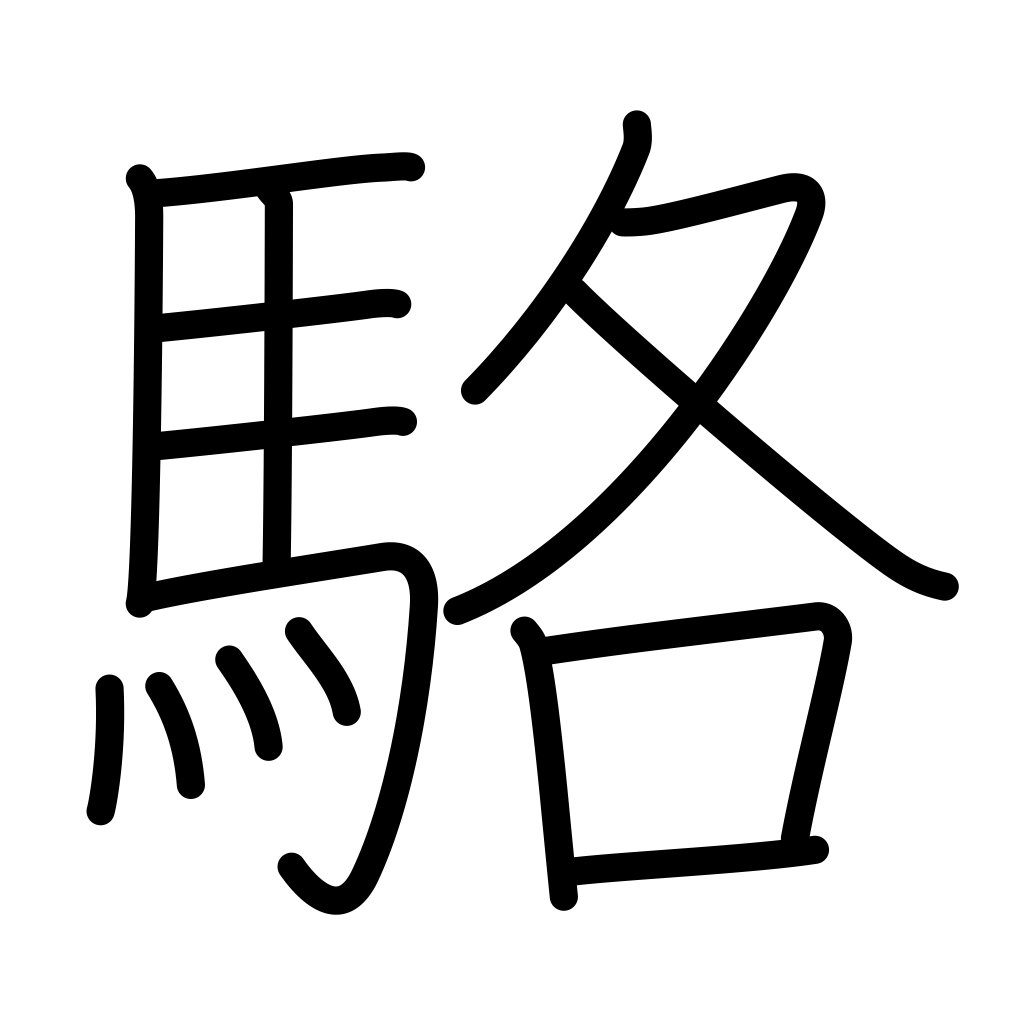
Meaning: white horse